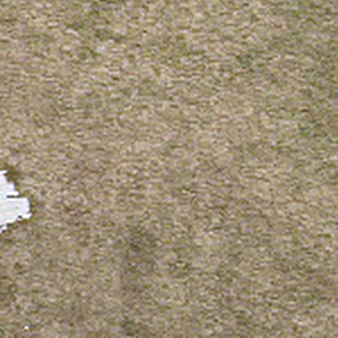
Label: other